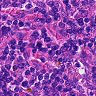
Metastatic tissue present: no